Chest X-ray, PA view. Patient: 57 years old, sex M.
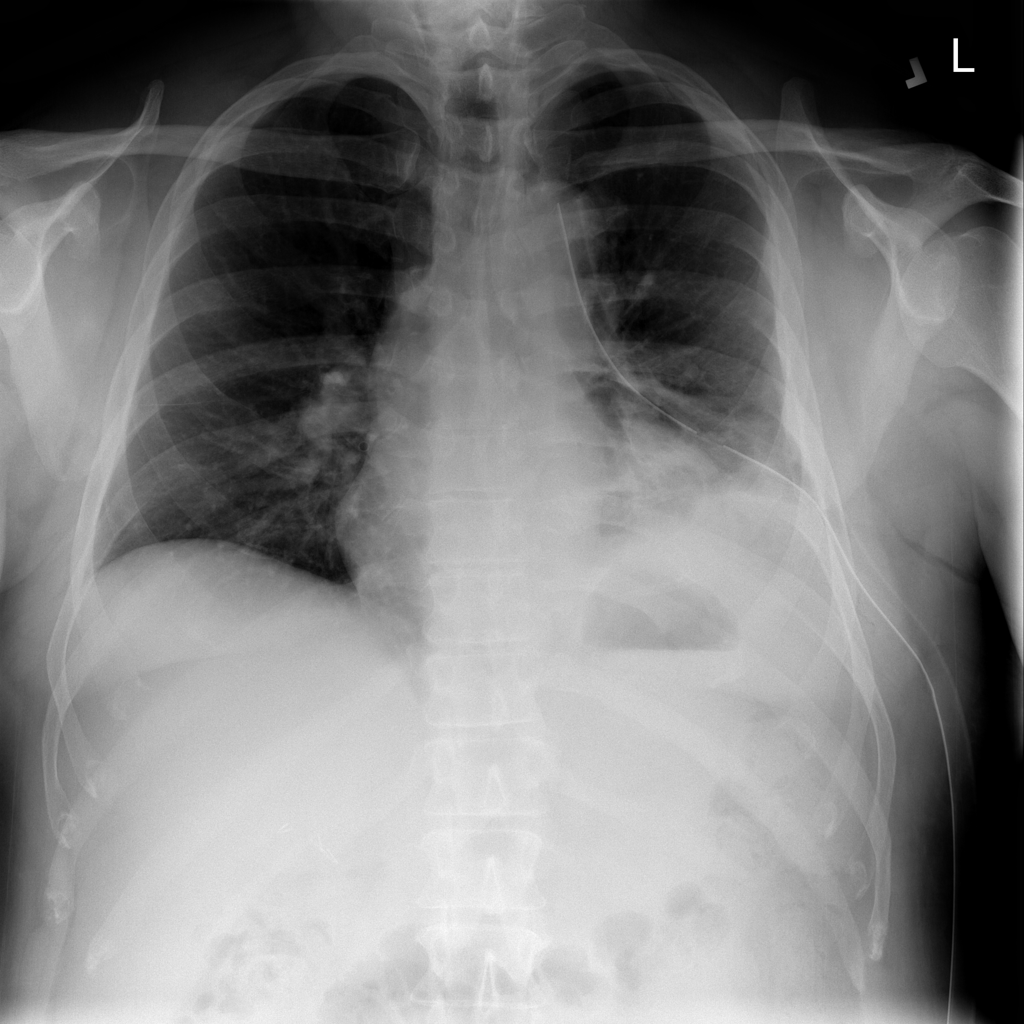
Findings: Atelectasis